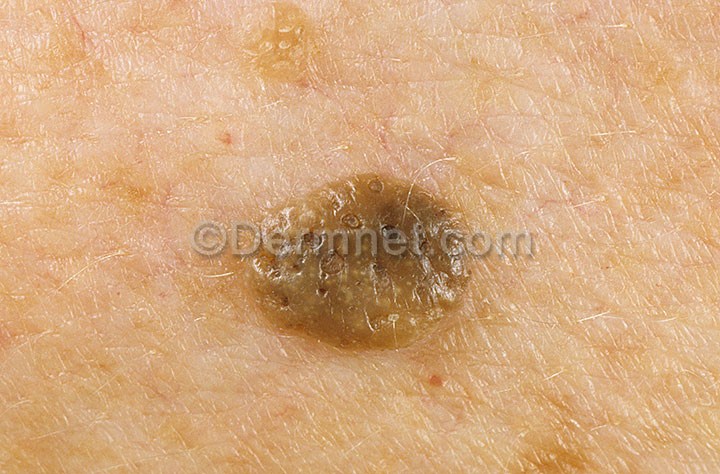
Disease: Seborrheic Keratoses and other Benign Tumors